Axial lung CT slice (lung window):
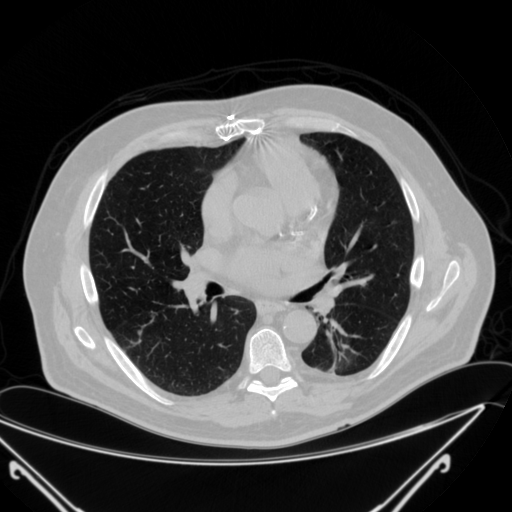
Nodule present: yes
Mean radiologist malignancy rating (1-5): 2.667